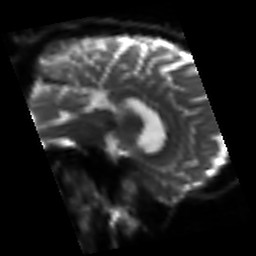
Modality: sbref
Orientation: sagittal
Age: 72
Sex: male
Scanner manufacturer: siemens
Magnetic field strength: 3 T
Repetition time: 3.2 s
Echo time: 0.081 s